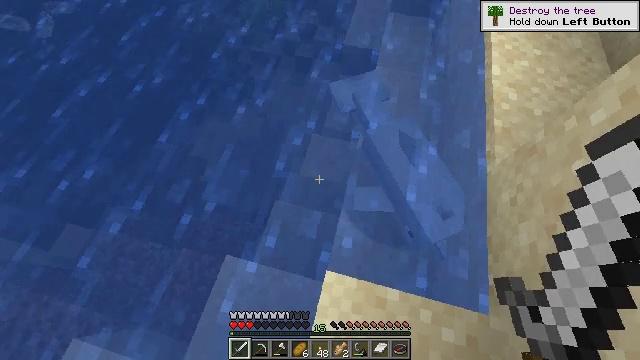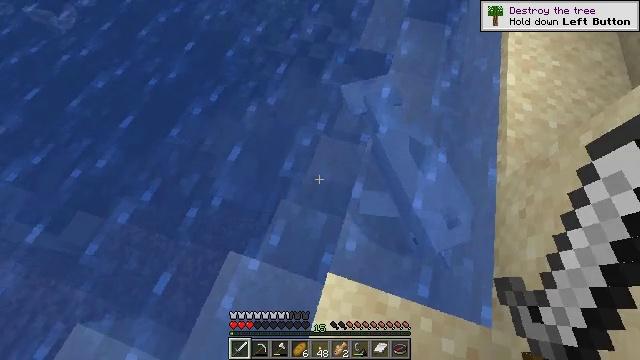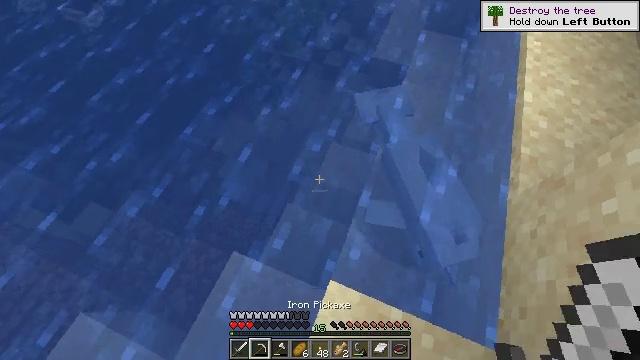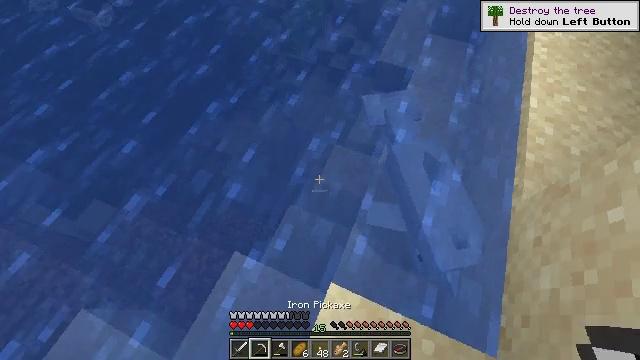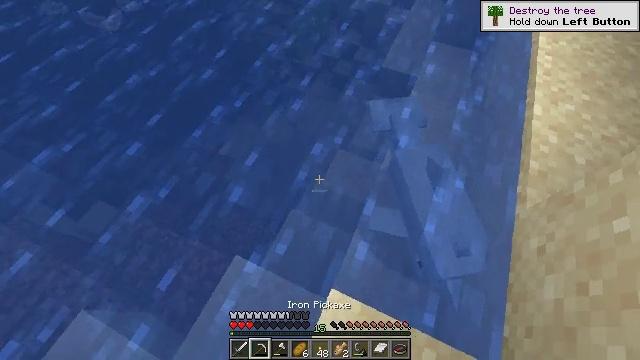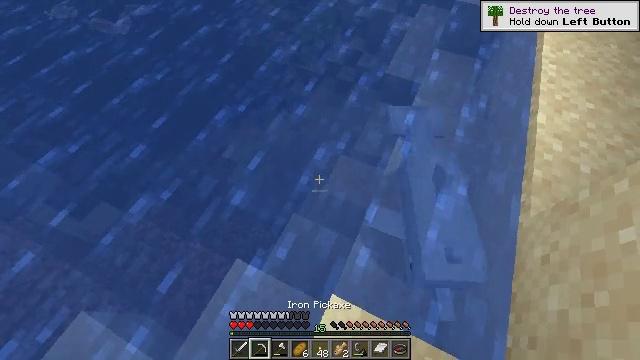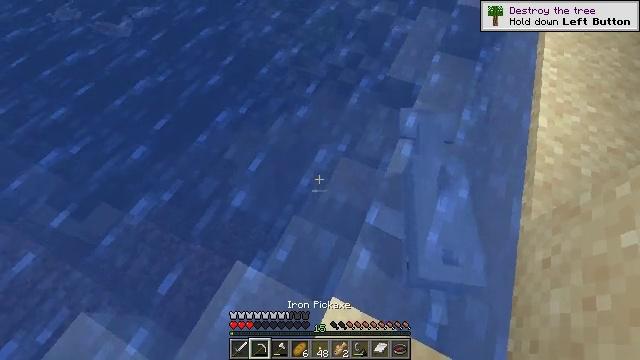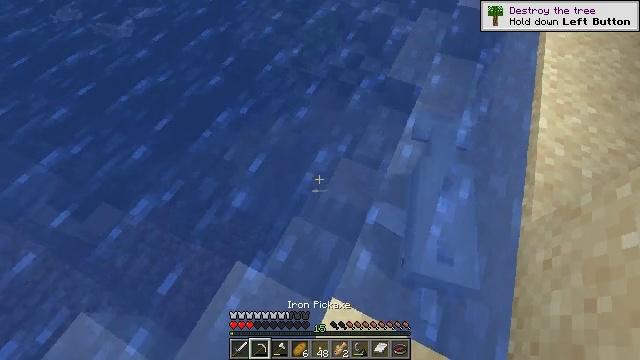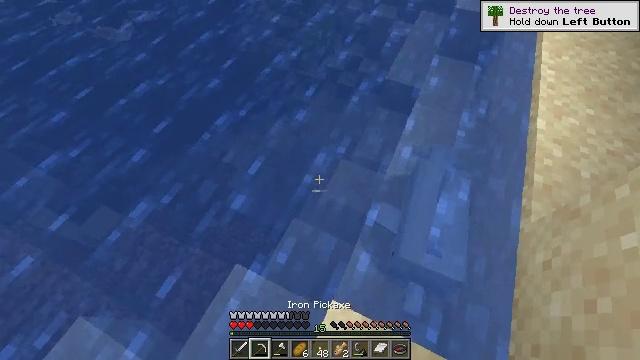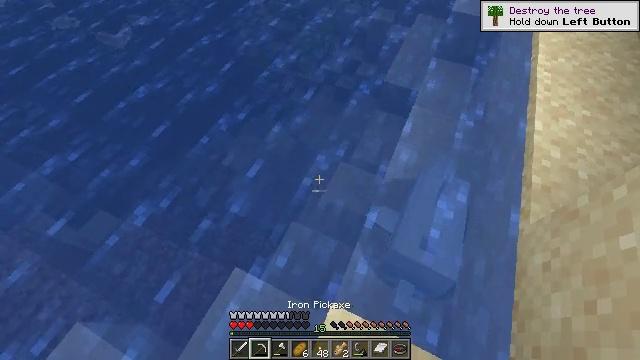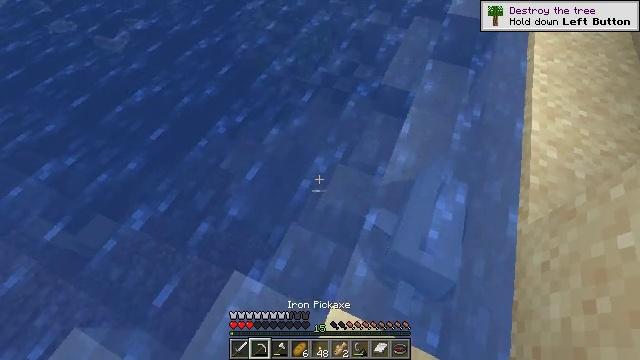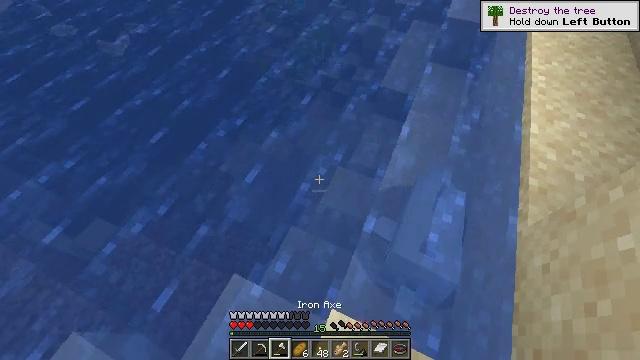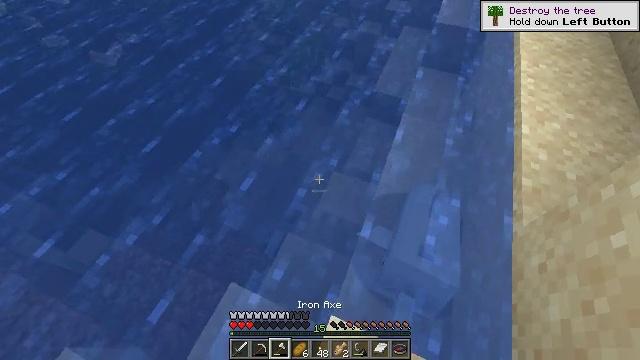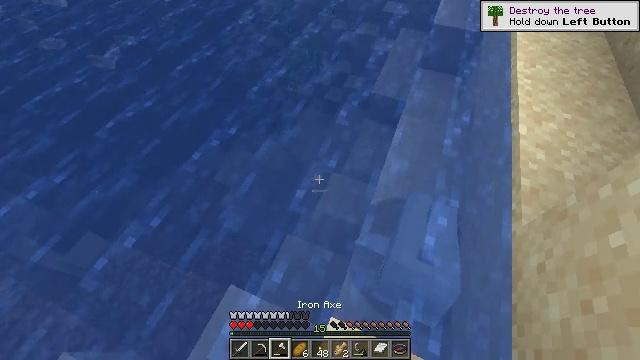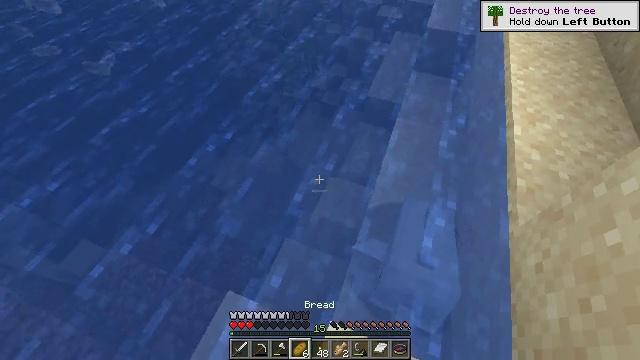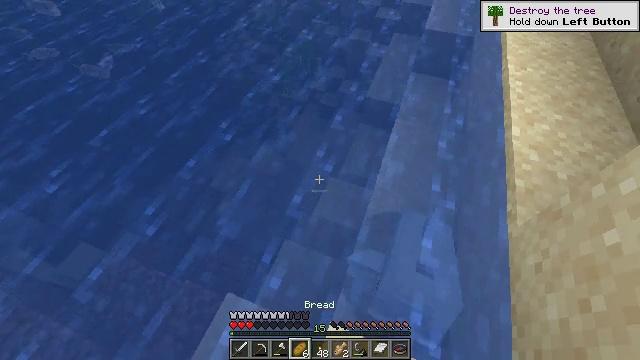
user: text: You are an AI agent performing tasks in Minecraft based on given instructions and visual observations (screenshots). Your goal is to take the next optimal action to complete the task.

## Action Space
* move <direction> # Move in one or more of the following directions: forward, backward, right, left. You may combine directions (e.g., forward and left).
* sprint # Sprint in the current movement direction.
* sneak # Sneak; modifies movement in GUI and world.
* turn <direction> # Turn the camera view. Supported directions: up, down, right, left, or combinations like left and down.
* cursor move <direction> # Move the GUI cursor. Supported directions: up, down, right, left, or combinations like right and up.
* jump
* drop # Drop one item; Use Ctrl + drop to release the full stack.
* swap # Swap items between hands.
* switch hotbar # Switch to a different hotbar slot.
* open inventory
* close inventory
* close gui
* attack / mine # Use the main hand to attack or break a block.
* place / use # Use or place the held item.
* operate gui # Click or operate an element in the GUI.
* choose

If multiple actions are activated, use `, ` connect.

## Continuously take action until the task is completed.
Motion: motion action
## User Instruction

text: Drop a cod.
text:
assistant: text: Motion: turn left
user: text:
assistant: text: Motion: turn left and up
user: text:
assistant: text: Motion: turn left
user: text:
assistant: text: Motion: turn left and up
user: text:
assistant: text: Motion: turn left and up
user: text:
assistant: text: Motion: no_op
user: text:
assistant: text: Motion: no_op
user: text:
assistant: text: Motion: no_op
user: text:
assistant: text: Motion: no_op
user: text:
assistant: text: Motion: no_op
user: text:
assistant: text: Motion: no_op
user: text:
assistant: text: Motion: turn right and up
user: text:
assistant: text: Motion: no_op
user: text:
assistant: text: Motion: turn right
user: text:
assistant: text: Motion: no_op
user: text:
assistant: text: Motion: no_op
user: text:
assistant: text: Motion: no_op
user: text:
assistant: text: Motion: no_op
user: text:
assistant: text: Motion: turn right and up
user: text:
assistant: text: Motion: turn right and down
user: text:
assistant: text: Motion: turn right
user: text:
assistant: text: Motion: turn right
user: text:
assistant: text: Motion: no_op
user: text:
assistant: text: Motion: no_op
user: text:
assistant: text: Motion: turn right and down
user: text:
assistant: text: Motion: turn right and down
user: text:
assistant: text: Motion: no_op
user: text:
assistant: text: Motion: no_op
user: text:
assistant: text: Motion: turn right and down
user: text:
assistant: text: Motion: turn right and down